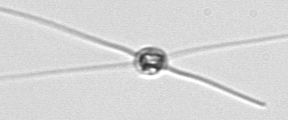
Label: Chaetoceros_danicus